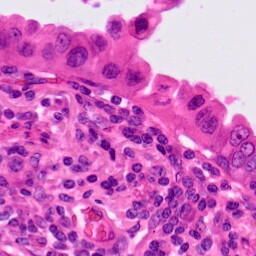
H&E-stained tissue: Lung